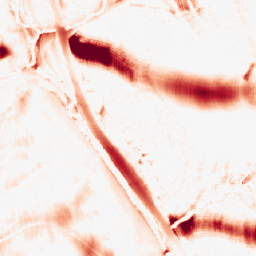
Category: morphological
Decomposition family: morphological_ellipse
Decomposition parameters: operation: opening
width: 50
height: 30
Upsampling method: area
Upsampling parameters: scale: 2
Upsampling scale: 2